Aerial crown-view tile of a tropical tree (Barro Colorado Island, Panama), acquired 20240611:
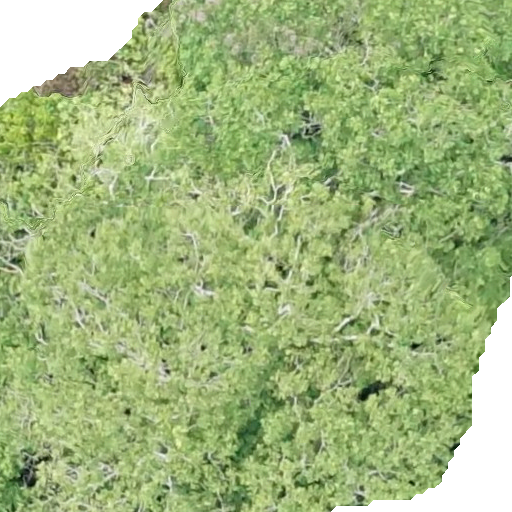
Species: Dipteryx oleifera
GBIF accepted scientific name: Dipteryx oleifera
Crown area: 464.285 m²